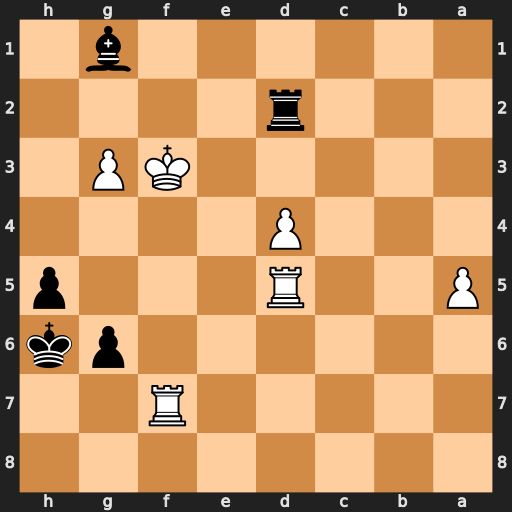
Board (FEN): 8/5R2/6pk/P2R3p/3P4/5KP1/3r4/6b1
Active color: b
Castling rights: -
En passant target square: -
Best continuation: Rf2+ Ke4 Rxf7